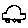
Label: car